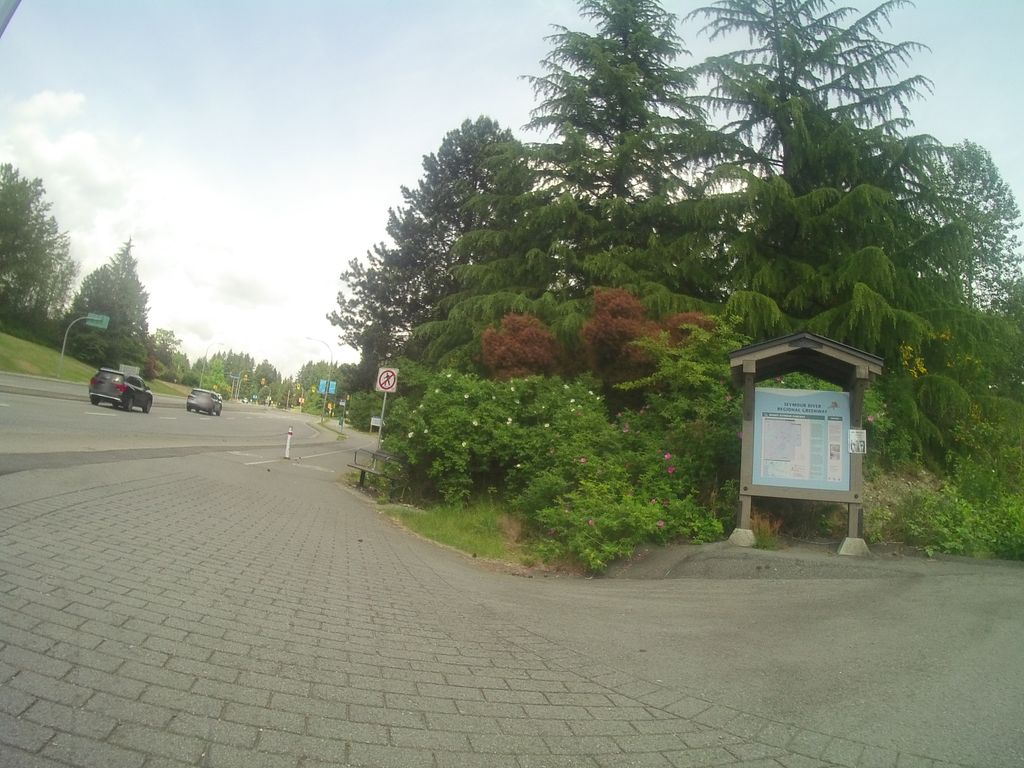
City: vancouver